Question: Solution:
'''
$query = $this->db->query("
SELECT *, SUM(views.times) AS sum
FROM channel
RIGHT JOIN video
ON channel.channel_id = video.channel_id
LEFT JOIN user
ON channel.user_id = user.user_id
LEFT JOIN views
ON channel.channel_id = views.channel_id
GROUP BY channel.channel_name
ORDER BY sum DESC
");
'''
I have a query that returns a list of items.
'''
function getfrontpage(){
$this->db->select('*');
$this->db->from('channel');
$this->db->join('video', 'channel.channel_id = video.channel_id' , 'right');
$this->db->join('user', 'channel.user_id = user.user_id');
$this->db->group_by("channel.channel_name");
$query = $this->db->get();
return $query->result();
}
'''
Now i'm trying to order these with the SUM from another table, how can i achieve this?
Here is a picture from that table:

I want the results to be sorted by the SUM of the total of "times" for each "channel_id"
thanks in advance
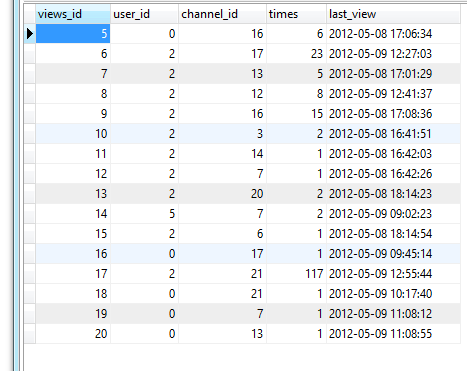
Answer: I would suggest to run this through '$this->db->query()' instead.
It's nice to fetch simple values through CodeIgniters AR functions. But at some situations it's simply easier to build query strings instead.
In your case:
'''
$query = $this->db->query("
SELECT channel_id, SUM(times) AS sum
FROM channel
GROUP BY channel_id
ORDER BY sum DESC
");
'''
---
You can also escape most values through db->query()!
'''
$this->db->query("
SELECT name
FROM table_name
WHERE id = ?
", array(1));
'''